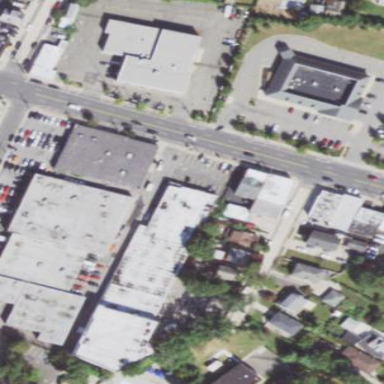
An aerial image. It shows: Building used for storage rental.